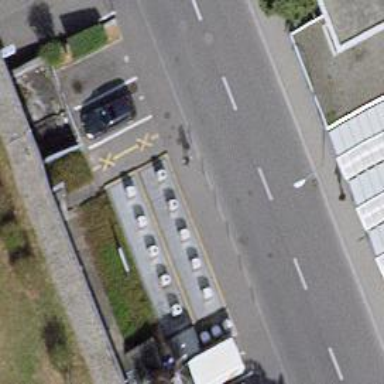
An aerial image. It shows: Recycling container at amenity designated for recycling.